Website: bh-photo
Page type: address-validator
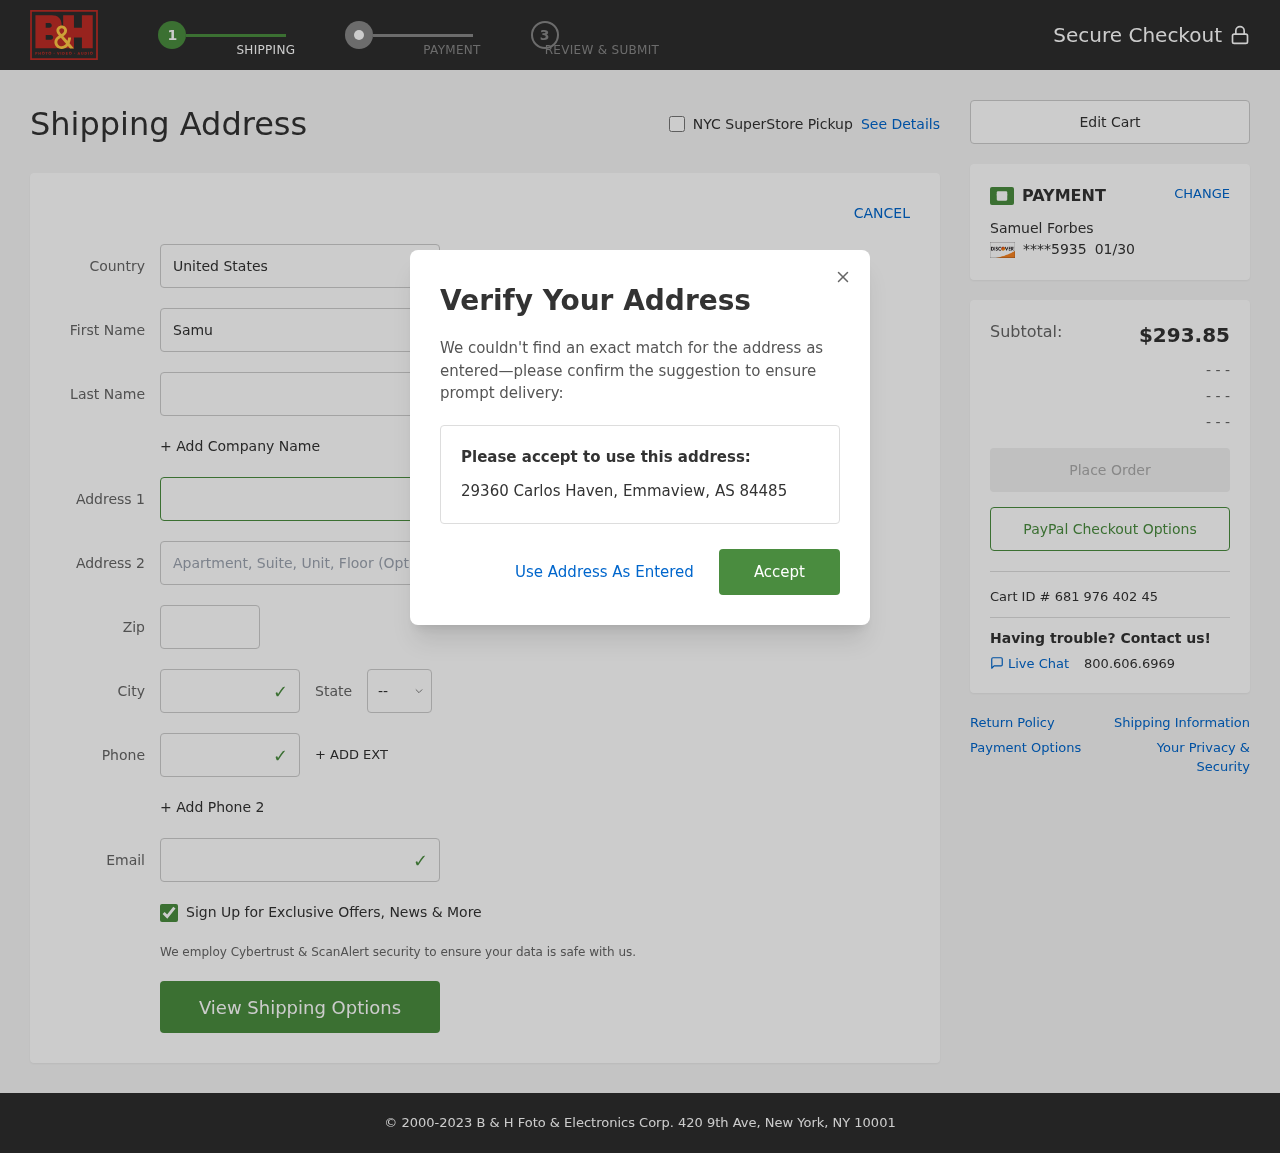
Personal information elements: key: PII_CARD_EXPIRY
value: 01/30
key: PII_CARD_LAST4
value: ****5935
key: PII_CITY
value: Emmaview
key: PII_COUNTRY
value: United States
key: PII_EMAIL
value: samuel_forbes@gmail.com
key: PII_FIRSTNAME
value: Samuel
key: PII_FULLNAME
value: Samuel Forbes
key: PII_LASTNAME
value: Forbes
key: PII_PHONE
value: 7363426604
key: PII_POSTCODE
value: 84485
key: PII_STATE_ABBR
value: AS
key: PII_STREET
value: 29360 Carlos Haven
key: PII_STREET2
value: Suite 587
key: PII_CITY_STATE_ZIP
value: Emmaview, AS 84485
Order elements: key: ORDER_SUBTOTAL
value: $293.85
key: ORDER_ID
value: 681 976 402 45